Aerial crown-view tile of a tropical tree (Barro Colorado Island, Panama), acquired 20250124:
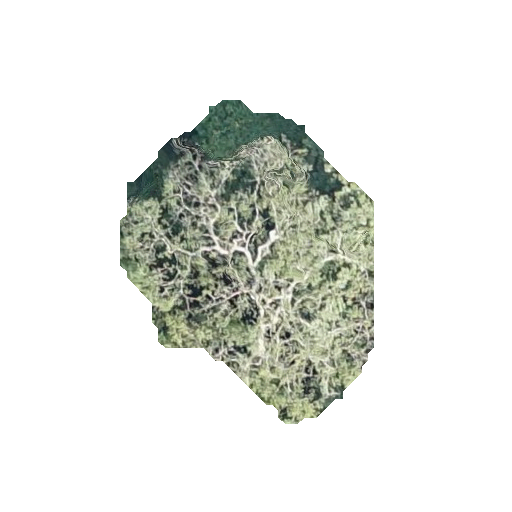
Species: Astronium graveolens
GBIF accepted scientific name: Astronium graveolens
Crown area: 84.552 m²